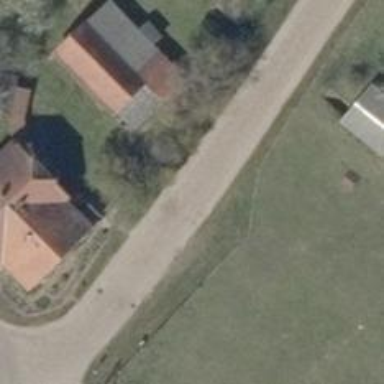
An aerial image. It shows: Unclassified road with concrete surface.